Field crop: tomato
Growth stage: 1
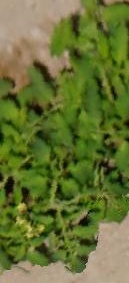
Species: tomato